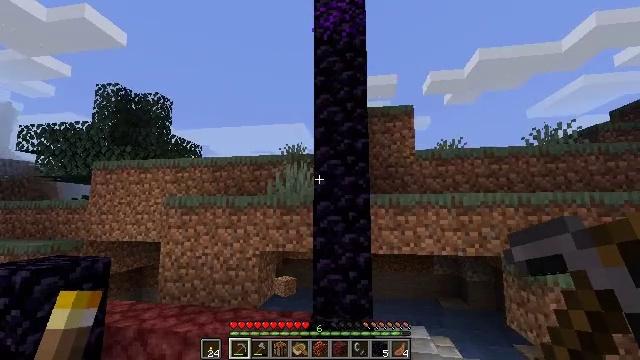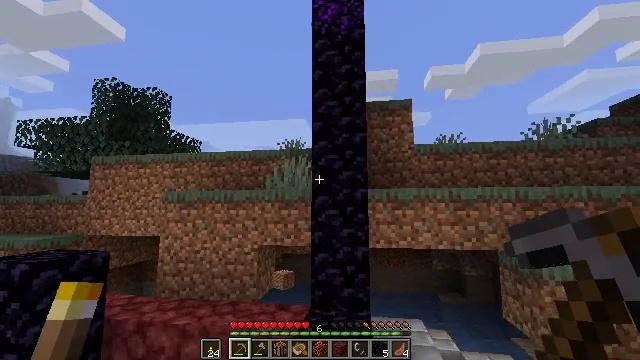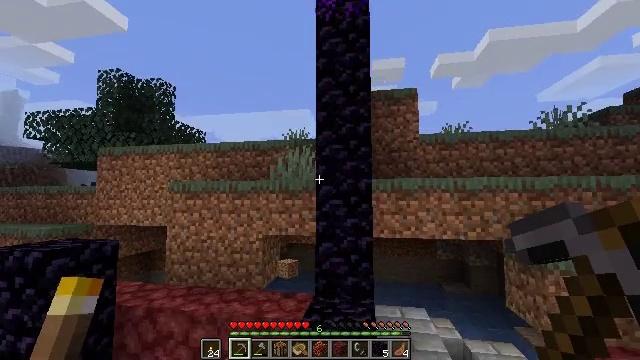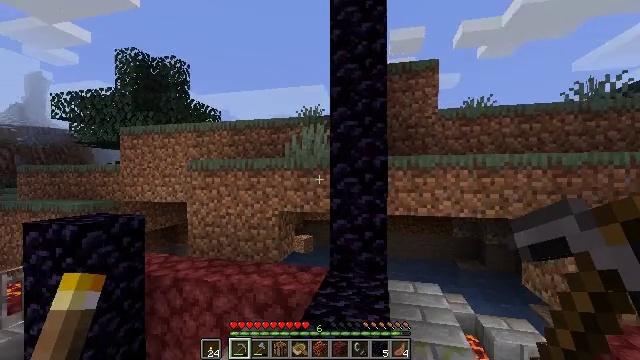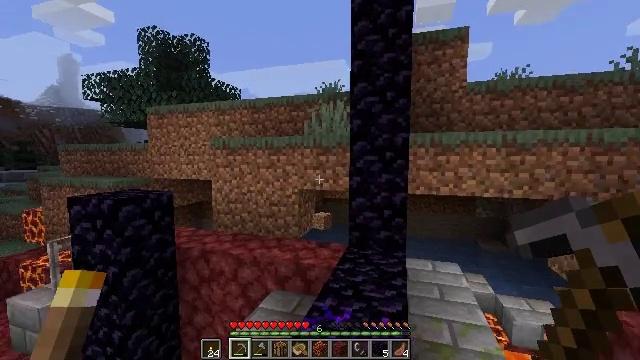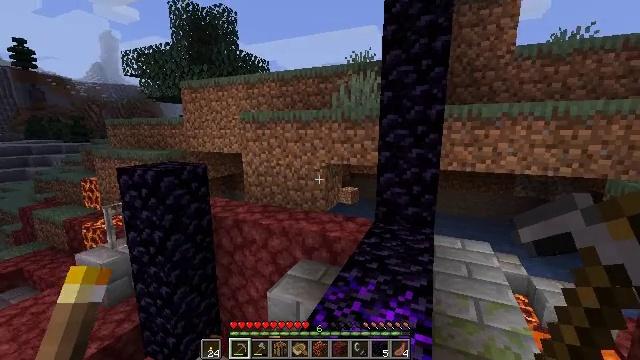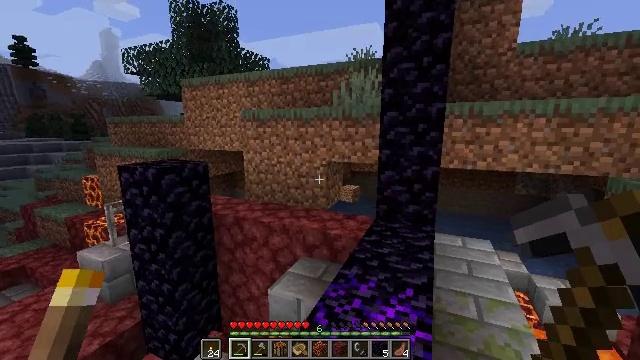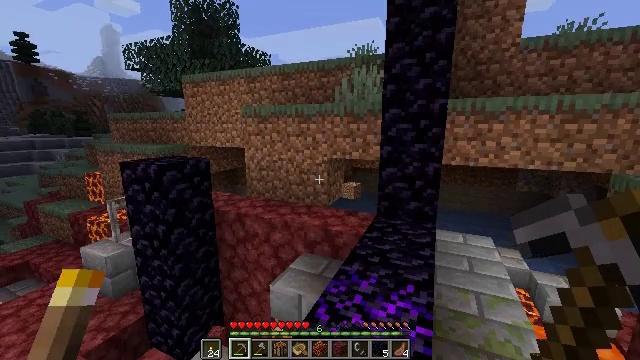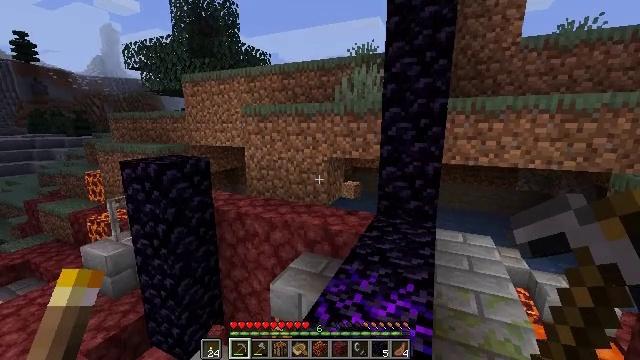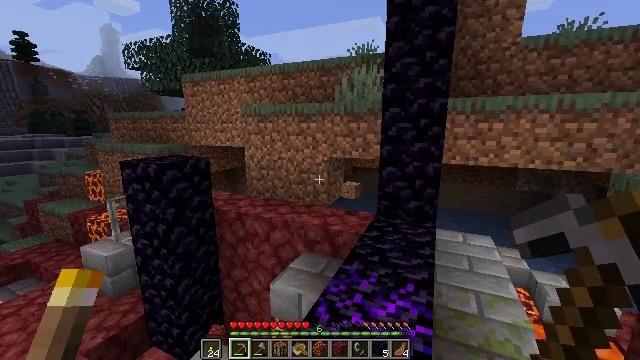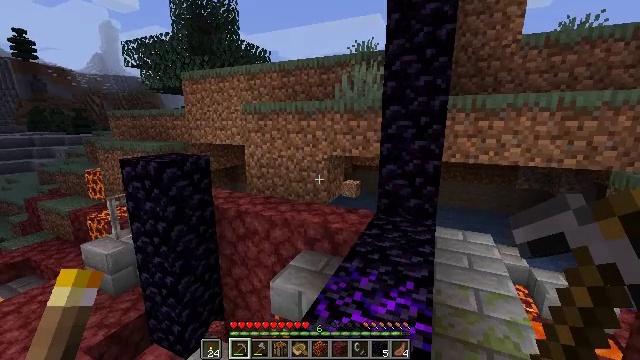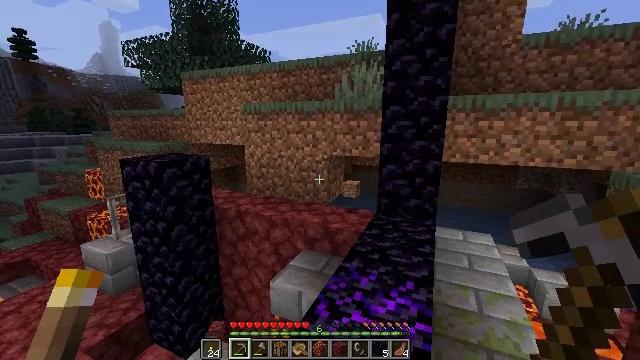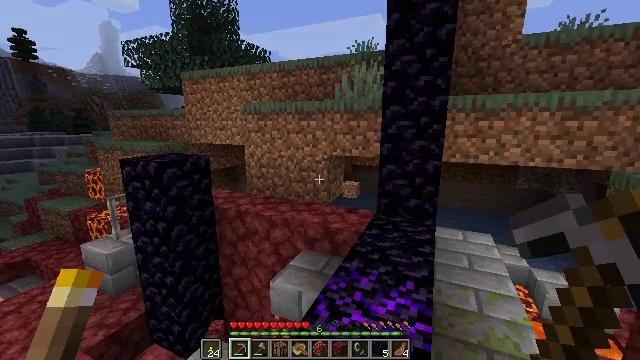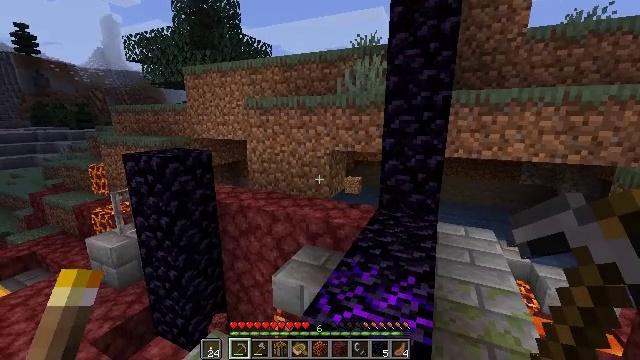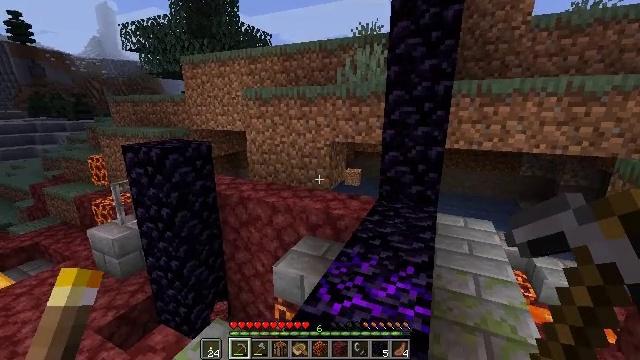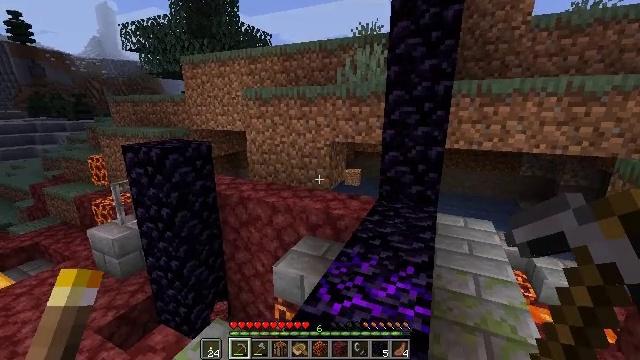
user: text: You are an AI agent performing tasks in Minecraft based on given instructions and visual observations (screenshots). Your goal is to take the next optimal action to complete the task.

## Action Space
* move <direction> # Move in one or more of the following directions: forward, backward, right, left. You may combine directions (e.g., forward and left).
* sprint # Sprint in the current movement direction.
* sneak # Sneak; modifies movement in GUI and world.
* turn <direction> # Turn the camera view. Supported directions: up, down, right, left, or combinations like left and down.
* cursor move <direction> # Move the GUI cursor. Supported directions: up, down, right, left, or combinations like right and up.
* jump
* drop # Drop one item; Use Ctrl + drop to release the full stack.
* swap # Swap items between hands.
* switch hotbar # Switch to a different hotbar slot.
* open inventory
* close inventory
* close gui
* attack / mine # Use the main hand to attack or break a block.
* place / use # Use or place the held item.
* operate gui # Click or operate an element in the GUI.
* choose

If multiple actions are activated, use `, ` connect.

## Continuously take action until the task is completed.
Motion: motion action
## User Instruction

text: Mine the magma block in the nether.
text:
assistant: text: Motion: turn down
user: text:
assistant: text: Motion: turn left and down
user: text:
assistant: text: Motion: turn left and down
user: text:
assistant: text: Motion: turn left and down
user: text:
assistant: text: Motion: turn left and down
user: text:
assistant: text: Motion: no_op
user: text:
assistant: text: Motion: no_op
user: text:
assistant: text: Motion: no_op
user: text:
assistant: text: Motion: no_op
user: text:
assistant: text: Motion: no_op
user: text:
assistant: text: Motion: no_op
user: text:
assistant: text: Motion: no_op
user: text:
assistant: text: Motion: turn down
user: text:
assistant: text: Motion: turn down
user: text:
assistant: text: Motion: no_op
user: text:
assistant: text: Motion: turn right and down
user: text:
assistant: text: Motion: turn right and down
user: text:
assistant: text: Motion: move forward, turn right and down
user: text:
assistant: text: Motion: move forward, turn right and down
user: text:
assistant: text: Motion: move forward, turn down
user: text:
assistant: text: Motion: move forward, turn down
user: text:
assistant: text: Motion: move forward, turn right and down
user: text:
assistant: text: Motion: move forward, turn down
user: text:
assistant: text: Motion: move forward, turn right and down
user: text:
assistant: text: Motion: move forward
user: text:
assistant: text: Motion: turn right and down
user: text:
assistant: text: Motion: turn right and down
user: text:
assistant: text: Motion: turn right and down
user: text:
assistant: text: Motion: no_op
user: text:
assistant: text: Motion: no_op